Question: I've searched for hours now but still can't find the answer I need.
So I'm trying to set up an easy Layout and all I want is a GridBagLayout
which contains two JPanels. The build Layout should look like on the Image
below.

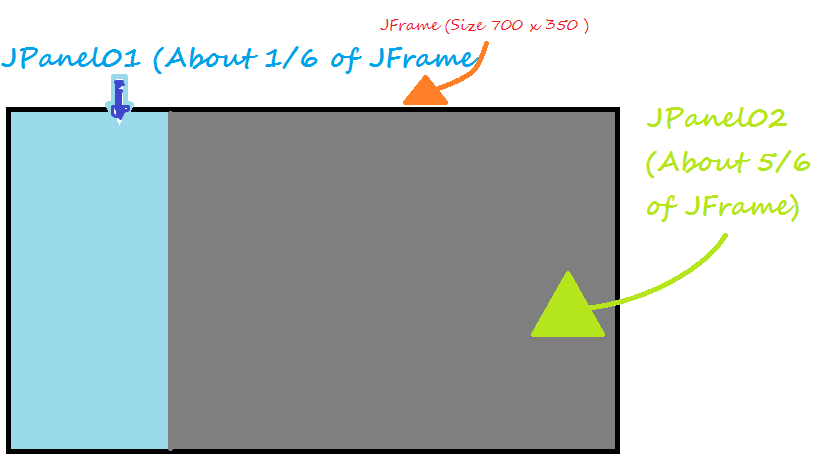
Answer: I'v got it using BoxLayout.
'''
import java.awt.Color;
public class ProportionalPanels extends JFrame {
private JPanel contentPane;
/**
* Create the frame.
*/
public ProportionalPanels() {
setDefaultCloseOperation(JFrame.EXIT_ON_CLOSE);
setBounds(100, 100, 450, 300);
contentPane = new JPanel();
contentPane.setBorder(new EmptyBorder(0, 0, 0, 0));
setContentPane(contentPane);
contentPane.setLayout(new BoxLayout(contentPane, BoxLayout.X_AXIS));
final JPanel panel_A = new JPanel();
panel_A.setBackground(new Color(255, 165, 0));
contentPane.add(panel_A);
final JPanel panel_B = new JPanel();
panel_B.setBackground(new Color(176, 196, 222));
contentPane.add(panel_B);
panel_A.setMinimumSize(new Dimension(0, 0));
panel_B.setMinimumSize(new Dimension(0, 0));
panel_A.setPreferredSize(new Dimension(0, 0));
panel_B.setPreferredSize(new Dimension(0, 0));
panel_A.setMaximumSize(new Dimension(Short.MAX_VALUE / 5, Short.MAX_VALUE));
panel_B.setMaximumSize(new Dimension(Short.MAX_VALUE, Short.MAX_VALUE));
addComponentListener(new ComponentAdapter() {
@Override
public void componentResized(ComponentEvent e) {
System.out.printf("Panel width rate: %.2f %n",
panel_B.getSize().width / (double) panel_A.getSize().width);
}
});
}
/**
* Launch the application.
*/
public static void main(String[] args) {
ProportionalPanels frame = new ProportionalPanels();
frame.setVisible(true);
}
'''
}